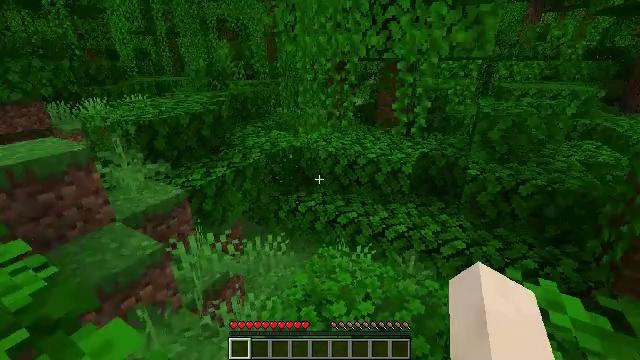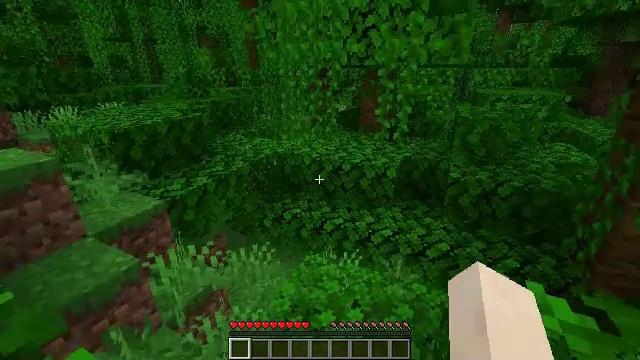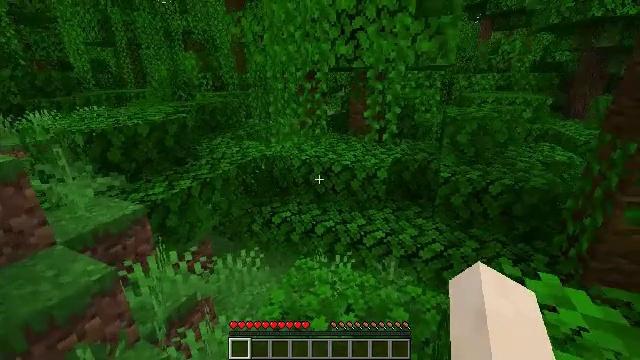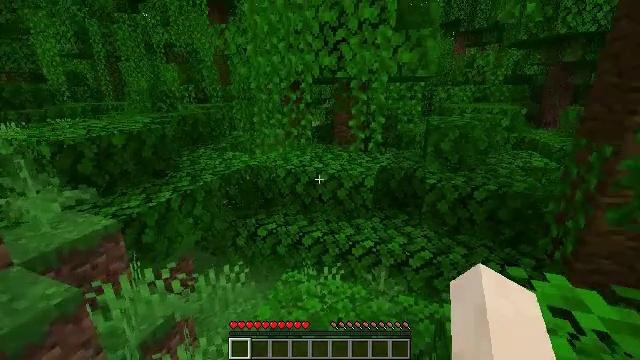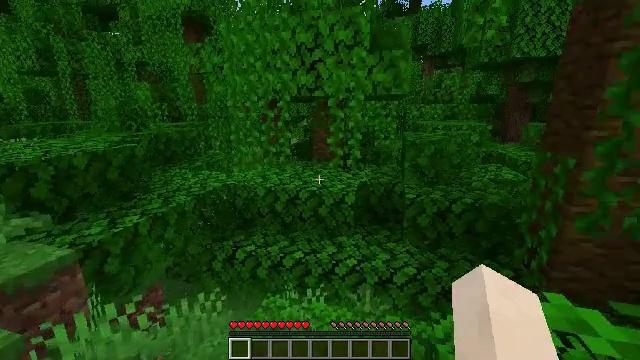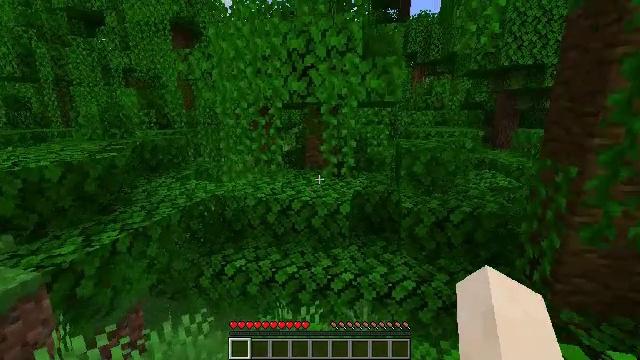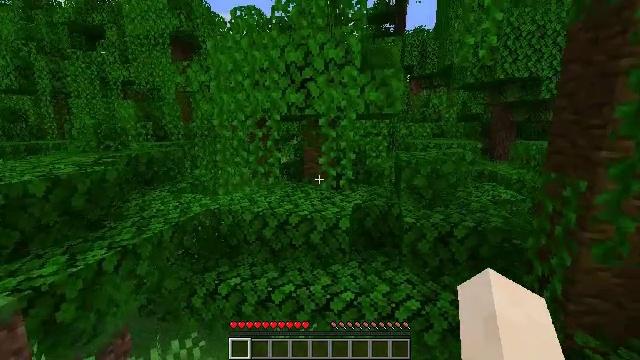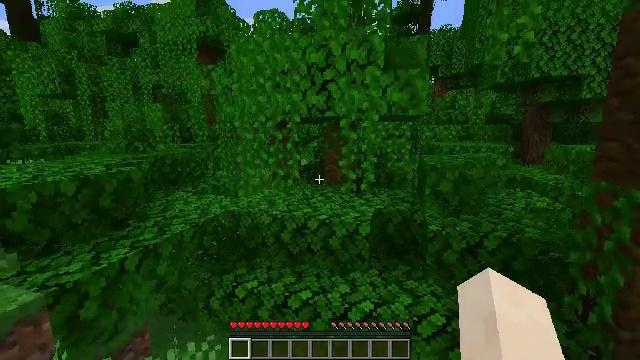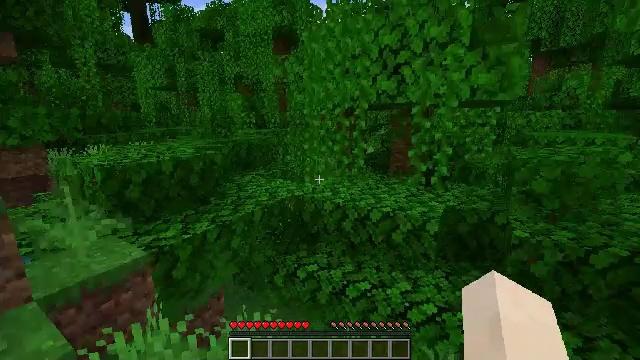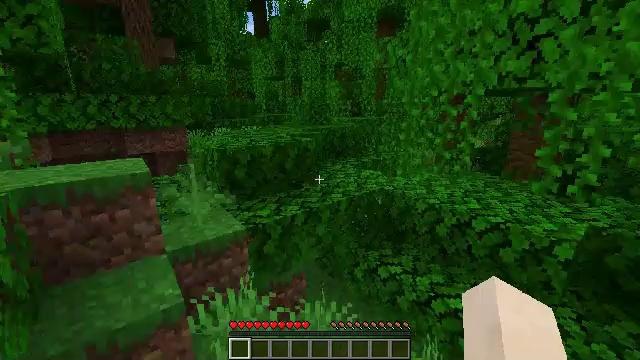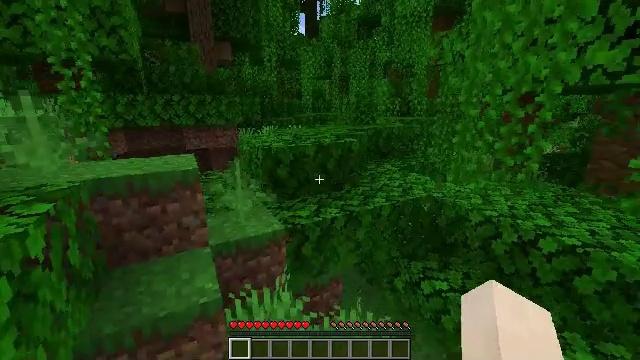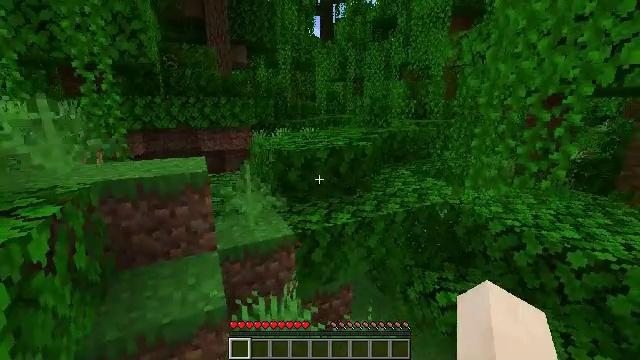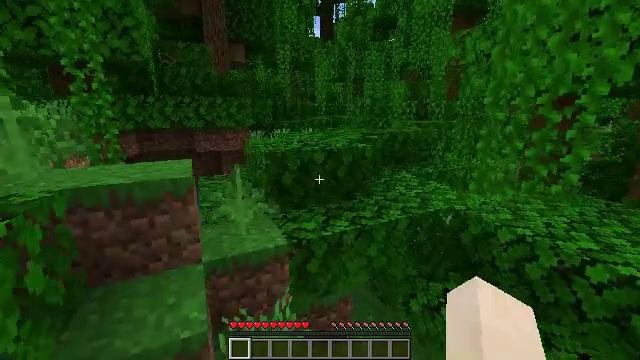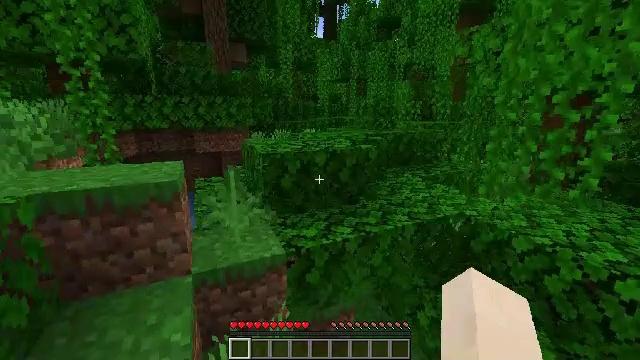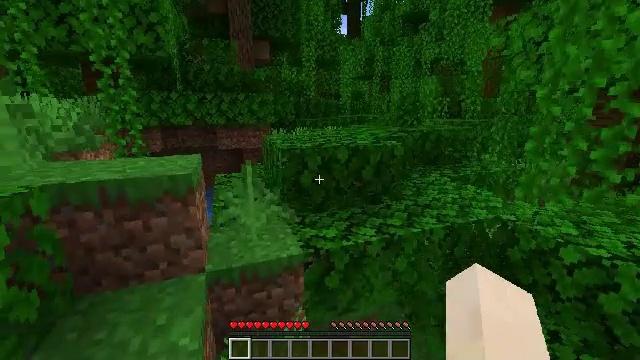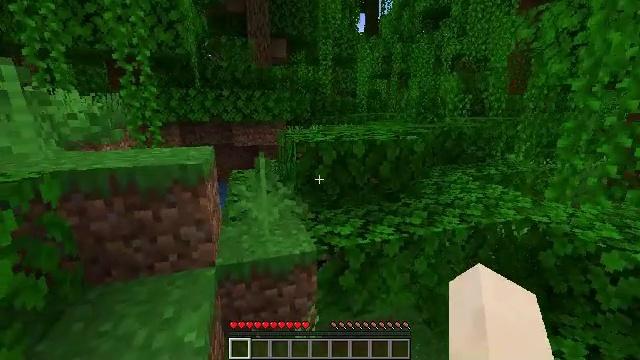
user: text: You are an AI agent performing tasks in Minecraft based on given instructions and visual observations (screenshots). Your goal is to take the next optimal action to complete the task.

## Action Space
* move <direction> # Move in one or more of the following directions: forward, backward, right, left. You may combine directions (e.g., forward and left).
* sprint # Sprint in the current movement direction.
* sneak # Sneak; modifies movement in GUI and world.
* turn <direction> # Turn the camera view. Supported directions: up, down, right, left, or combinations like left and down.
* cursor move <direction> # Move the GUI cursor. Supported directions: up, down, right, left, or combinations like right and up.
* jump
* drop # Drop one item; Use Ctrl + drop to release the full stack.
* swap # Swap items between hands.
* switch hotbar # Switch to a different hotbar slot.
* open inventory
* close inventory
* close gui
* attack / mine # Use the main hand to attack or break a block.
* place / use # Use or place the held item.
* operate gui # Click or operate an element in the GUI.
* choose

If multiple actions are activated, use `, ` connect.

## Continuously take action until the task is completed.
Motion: motion action
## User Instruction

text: Break the bamboo stalk.
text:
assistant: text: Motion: move forward, turn right and up, jump
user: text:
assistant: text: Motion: move forward, turn right and up, jump
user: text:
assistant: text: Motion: move forward, turn right and up, jump
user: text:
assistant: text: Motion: move forward, turn right and up, jump
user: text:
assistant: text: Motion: move forward, turn right and up
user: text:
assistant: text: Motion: turn up
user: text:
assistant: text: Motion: turn left
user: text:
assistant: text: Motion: move forward, turn left and down
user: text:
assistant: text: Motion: move forward, turn left and down
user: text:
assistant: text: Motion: move forward, turn left
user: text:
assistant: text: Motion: move forward, turn left
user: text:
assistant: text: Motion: move forward
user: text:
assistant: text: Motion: move forward
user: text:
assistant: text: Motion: move forward, turn left
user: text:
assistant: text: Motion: move forward, turn left
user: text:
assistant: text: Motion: move forward, turn left
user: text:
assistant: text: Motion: move forward, turn left
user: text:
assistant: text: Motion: move forward, turn left
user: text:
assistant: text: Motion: move forward, turn left
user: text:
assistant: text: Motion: move forward, turn left, jump
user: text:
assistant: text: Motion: move forward, turn left, jump
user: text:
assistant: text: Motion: move forward, turn left, jump
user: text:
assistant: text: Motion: move forward, jump
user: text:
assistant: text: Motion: move forward, jump
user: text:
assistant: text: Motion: move forward, jump
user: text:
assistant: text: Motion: move forward, jump
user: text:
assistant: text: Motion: move forward, jump
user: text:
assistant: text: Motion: move forward, jump
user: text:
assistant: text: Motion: move forward, jump
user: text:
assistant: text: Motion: move forward, jump